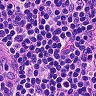
Metastatic tissue present: no